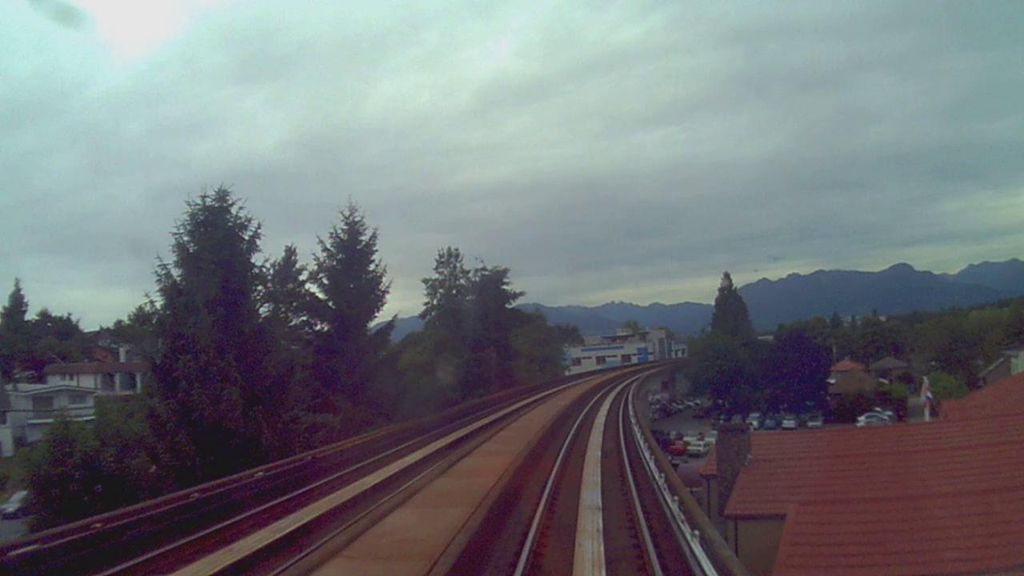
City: vancouver